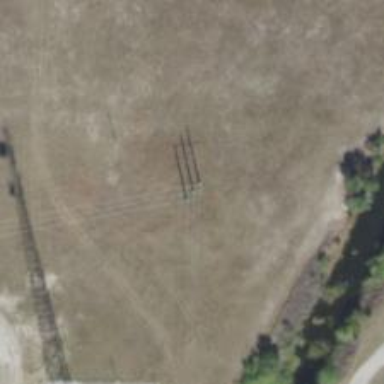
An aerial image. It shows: Triple tower power pole.